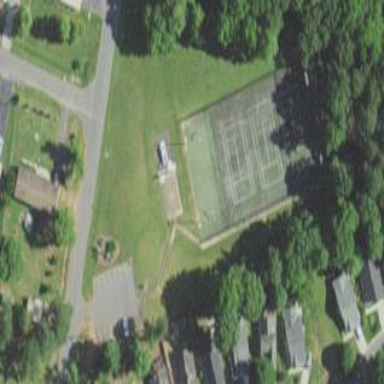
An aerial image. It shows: Tennis court on the leisure land pitch.